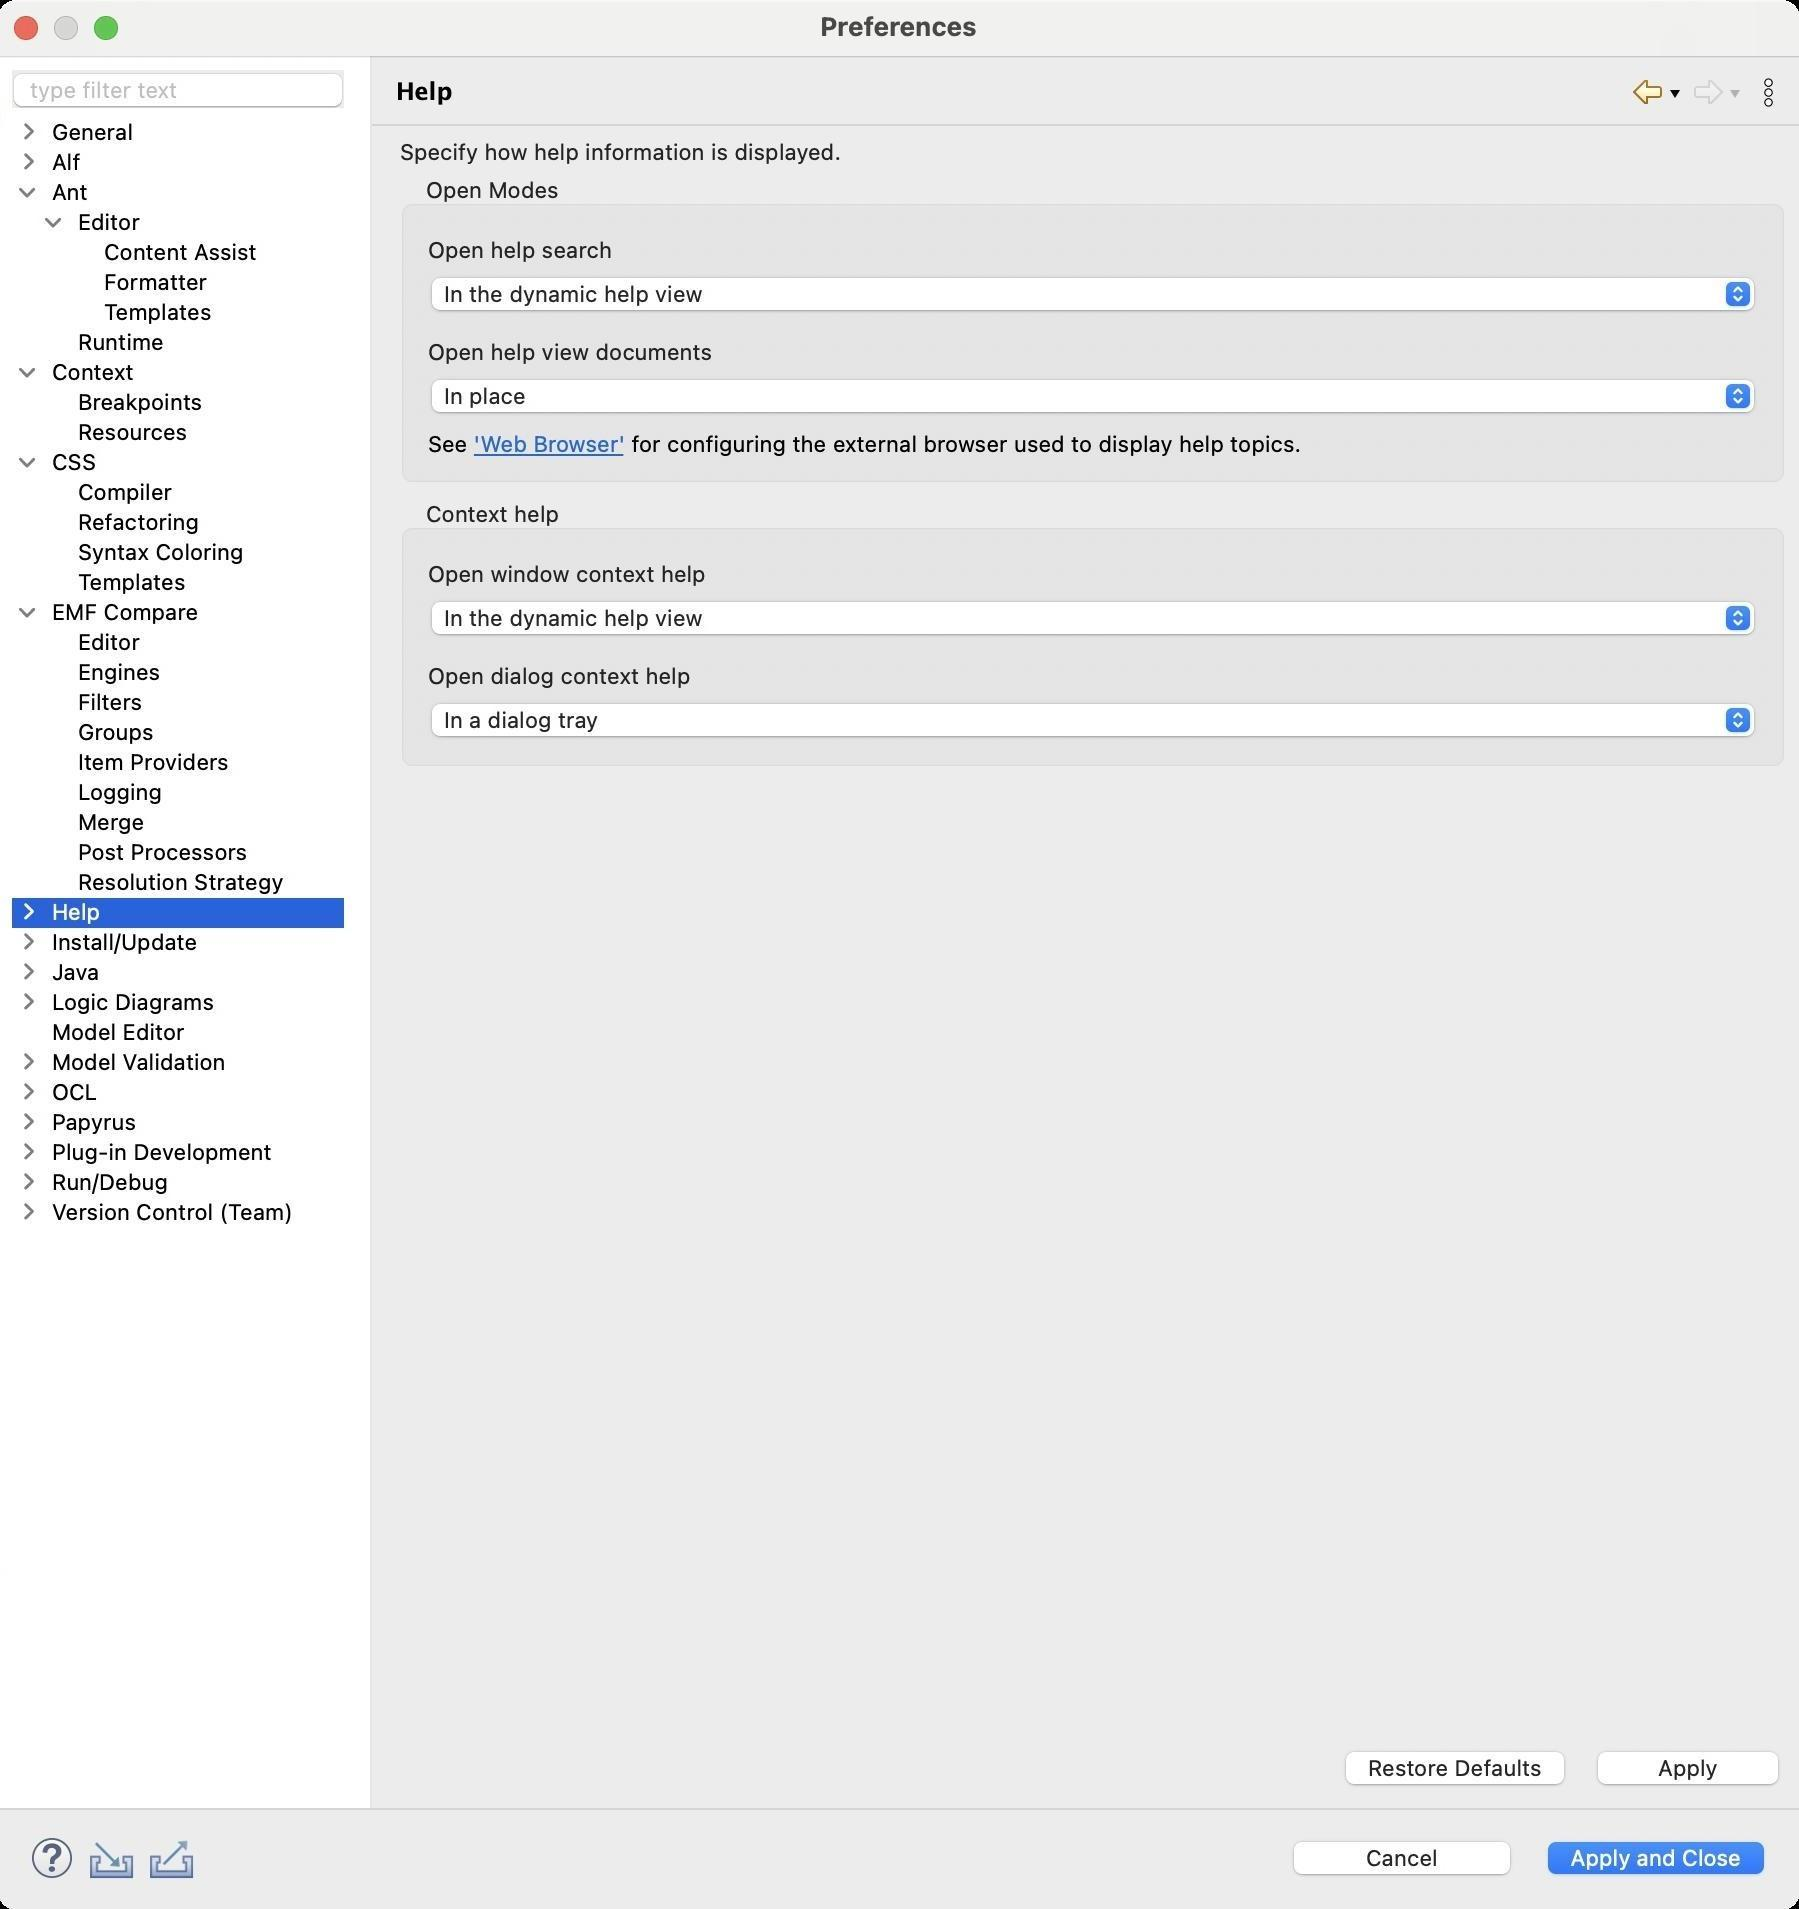
Accessibility tree:
{"name": "Preferences", "role": "AXWindow", "description": null, "role_description": "standard window", "value": null, "position": "480.00;95.00", "size": "901;955", "children": [{"name": "Apply_and_Close", "role": "AXButton", "description": null, "role_description": "button", "value": null, "position": "769.00;917.00", "size": "120;27", "children": []}, {"name": "Cancel", "role": "AXButton", "description": null, "role_description": "button", "value": null, "position": "642.00;917.00", "size": "120;27", "children": []}, {"name": null, "role": "AXToolbar", "description": null, "role_description": "toolbar", "value": null, "position": "12.00;915.00", "size": "90;30", "children": [{"name": "Help", "role": "AXCheckBox", "description": null, "role_description": "checkbox", "value": 0, "position": "12.00;915.00", "size": "30;30", "children": []}, {"name": "Import", "role": "AXButton", "description": null, "role_description": "button", "value": null, "position": "42.00;915.00", "size": "30;30", "children": []}, {"name": "Export", "role": "AXButton", "description": null, "role_description": "button", "value": null, "position": "72.00;915.00", "size": "30;30", "children": []}]}, {"name": null, "role": "AXScrollArea", "description": null, "role_description": "scroll area", "value": null, "position": "199.00;69.00", "size": "697;830", "children": [{"name": "Apply", "role": "AXButton", "description": null, "role_description": "button", "value": null, "position": "794.00;872.00", "size": "102;27", "children": []}, {"name": "Restore_Defaults", "role": "AXButton", "description": null, "role_description": "button", "value": null, "position": "668.00;872.00", "size": "121;27", "children": []}, {"name": null, "role": "AXStaticText", "description": null, "role_description": "text", "value": "", "position": "199.00;392.00", "size": "697;14", "children": []}, {"name": null, "role": "AXGroup", "description": null, "role_description": "group", "value": null, "position": "199.00;250.00", "size": "697;137", "children": [{"name": null, "role": "AXPopUpButton", "description": null, "role_description": "pop up button", "value": "In a dialog tray", "position": "213.00;350.00", "size": "669;22", "children": []}, {"name": null, "role": "AXStaticText", "description": null, "role_description": "text", "value": "Open dialog context help", "position": "213.00;331.00", "size": "669;14", "children": []}, {"name": null, "role": "AXPopUpButton", "description": null, "role_description": "pop up button", "value": "In the dynamic help view", "position": "213.00;299.00", "size": "669;22", "children": []}, {"name": null, "role": "AXStaticText", "description": null, "role_description": "text", "value": "Open window context help", "position": "213.00;280.00", "size": "669;14", "children": []}, {"name": null, "role": "AXStaticText", "description": null, "role_description": "text", "value": "Context help", "position": "210.00;250.00", "size": "75;14", "children": []}]}, {"name": null, "role": "AXGroup", "description": null, "role_description": "group", "value": null, "position": "199.00;88.00", "size": "697;157", "children": [{"name": null, "role": "AXScrollArea", "description": null, "role_description": "scroll area", "value": null, "position": "213.00;215.00", "size": "669;15", "children": [{"name": null, "role": "AXTextArea", "description": null, "role_description": "text entry area", "value": "See 'Web Browser' for configuring the external browser used to display help topics.", "position": "213.00;215.00", "size": "669;15", "children": [{"name": "'Web_Browser'", "role": "AXLink", "description": null, "role_description": "hyperlink", "value": null, "position": "237.93;215.00", "size": "76;13", "children": []}]}]}, {"name": null, "role": "AXPopUpButton", "description": null, "role_description": "pop up button", "value": "In place", "position": "213.00;188.00", "size": "669;22", "children": []}, {"name": null, "role": "AXStaticText", "description": null, "role_description": "text", "value": "Open help view documents", "position": "213.00;169.00", "size": "669;14", "children": []}, {"name": null, "role": "AXPopUpButton", "description": null, "role_description": "pop up button", "value": "In the dynamic help view", "position": "213.00;137.00", "size": "669;22", "children": []}, {"name": null, "role": "AXStaticText", "description": null, "role_description": "text", "value": "Open help search ", "position": "213.00;118.00", "size": "669;14", "children": []}, {"name": null, "role": "AXStaticText", "description": null, "role_description": "text", "value": "Open Modes", "position": "210.00;88.00", "size": "75;14", "children": []}]}, {"name": null, "role": "AXStaticText", "description": null, "role_description": "text", "value": "Specify how help information is displayed.", "position": "199.00;69.00", "size": "225;14", "children": []}]}, {"name": null, "role": "AXToolbar", "description": "", "role_description": "toolbar", "value": null, "position": "814.00;35.00", "size": "82;22", "children": [{"name": "Back_to_Resolution_Strategy", "role": "AXMenuButton", "description": null, "role_description": "menu button", "value": null, "position": "814.00;35.00", "size": "22;22", "children": []}, {"name": "Forward", "role": "AXMenuButton", "description": null, "role_description": "menu button", "value": null, "position": "844.00;35.00", "size": "22;22", "children": []}, {"name": "Additional_Dialog_Actions", "role": "AXButton", "description": null, "role_description": "button", "value": null, "position": "874.00;35.00", "size": "22;22", "children": []}]}, {"name": null, "role": "AXStaticText", "description": "", "role_description": "text", "value": "Help", "position": "196.00;35.00", "size": "611;21", "children": []}, {"name": null, "role": "AXSplitter", "description": null, "role_description": "splitter", "value": 180, "position": "180.00;28.00", "size": "5;876", "children": []}, {"name": null, "role": "AXScrollArea", "description": null, "role_description": "scroll area", "value": null, "position": "7.00;59.00", "size": "166;845", "children": [{"name": null, "role": "AXOutline", "description": null, "role_description": "outline", "value": null, "position": "7.00;59.00", "size": "166;845", "children": [{"name": null, "role": "AXRow", "description": null, "role_description": "outline row", "value": null, "position": "7.00;59.00", "size": "166;15", "children": [{"name": null, "role": "AXGroup", "description": null, "role_description": "group", "value": null, "position": "7.00;59.00", "size": "141;15", "children": [{"name": null, "role": "AXDisclosureTriangle", "description": null, "role_description": "disclosure triangle", "value": 0, "position": "9.00;59.00", "size": "12;14", "children": []}, {"name": null, "role": "AXStaticText", "description": null, "role_description": "text", "value": "General", "position": "25.00;59.00", "size": "122;14", "children": []}]}]}, {"name": null, "role": "AXRow", "description": null, "role_description": "outline row", "value": null, "position": "7.00;74.00", "size": "166;15", "children": [{"name": null, "role": "AXGroup", "description": null, "role_description": "group", "value": null, "position": "7.00;74.00", "size": "141;15", "children": [{"name": null, "role": "AXDisclosureTriangle", "description": null, "role_description": "disclosure triangle", "value": 0, "position": "9.00;74.00", "size": "12;14", "children": []}, {"name": null, "role": "AXStaticText", "description": null, "role_description": "text", "value": "Alf", "position": "25.00;74.00", "size": "122;14", "children": []}]}]}, {"name": null, "role": "AXRow", "description": null, "role_description": "outline row", "value": null, "position": "7.00;89.00", "size": "166;15", "children": [{"name": null, "role": "AXGroup", "description": null, "role_description": "group", "value": null, "position": "7.00;89.00", "size": "141;15", "children": [{"name": null, "role": "AXDisclosureTriangle", "description": null, "role_description": "disclosure triangle", "value": 1, "position": "9.00;89.00", "size": "12;14", "children": []}, {"name": null, "role": "AXStaticText", "description": null, "role_description": "text", "value": "Ant", "position": "25.00;89.00", "size": "122;14", "children": []}]}]}, {"name": null, "role": "AXRow", "description": null, "role_description": "outline row", "value": null, "position": "7.00;104.00", "size": "166;15", "children": [{"name": null, "role": "AXGroup", "description": null, "role_description": "group", "value": null, "position": "7.00;104.00", "size": "141;15", "children": [{"name": null, "role": "AXDisclosureTriangle", "description": null, "role_description": "disclosure triangle", "value": 1, "position": "22.00;104.00", "size": "12;14", "children": []}, {"name": null, "role": "AXStaticText", "description": null, "role_description": "text", "value": "Editor", "position": "38.00;104.00", "size": "109;14", "children": []}]}]}, {"name": null, "role": "AXRow", "description": null, "role_description": "outline row", "value": null, "position": "7.00;119.00", "size": "166;15", "children": [{"name": null, "role": "AXStaticText", "description": null, "role_description": "text", "value": "Content Assist", "position": "51.00;119.00", "size": "96;14", "children": []}]}, {"name": null, "role": "AXRow", "description": null, "role_description": "outline row", "value": null, "position": "7.00;134.00", "size": "166;15", "children": [{"name": null, "role": "AXStaticText", "description": null, "role_description": "text", "value": "Formatter", "position": "51.00;134.00", "size": "96;14", "children": []}]}, {"name": null, "role": "AXRow", "description": null, "role_description": "outline row", "value": null, "position": "7.00;149.00", "size": "166;15", "children": [{"name": null, "role": "AXStaticText", "description": null, "role_description": "text", "value": "Templates", "position": "51.00;149.00", "size": "96;14", "children": []}]}, {"name": null, "role": "AXRow", "description": null, "role_description": "outline row", "value": null, "position": "7.00;164.00", "size": "166;15", "children": [{"name": null, "role": "AXStaticText", "description": null, "role_description": "text", "value": "Runtime", "position": "38.00;164.00", "size": "109;14", "children": []}]}, {"name": null, "role": "AXRow", "description": null, "role_description": "outline row", "value": null, "position": "7.00;179.00", "size": "166;15", "children": [{"name": null, "role": "AXGroup", "description": null, "role_description": "group", "value": null, "position": "7.00;179.00", "size": "141;15", "children": [{"name": null, "role": "AXDisclosureTriangle", "description": null, "role_description": "disclosure triangle", "value": 1, "position": "9.00;179.00", "size": "12;14", "children": []}, {"name": null, "role": "AXStaticText", "description": null, "role_description": "text", "value": "Context", "position": "25.00;179.00", "size": "122;14", "children": []}]}]}, {"name": null, "role": "AXRow", "description": null, "role_description": "outline row", "value": null, "position": "7.00;194.00", "size": "166;15", "children": [{"name": null, "role": "AXStaticText", "description": null, "role_description": "text", "value": "Breakpoints", "position": "38.00;194.00", "size": "109;14", "children": []}]}, {"name": null, "role": "AXRow", "description": null, "role_description": "outline row", "value": null, "position": "7.00;209.00", "size": "166;15", "children": [{"name": null, "role": "AXStaticText", "description": null, "role_description": "text", "value": "Resources", "position": "38.00;209.00", "size": "109;14", "children": []}]}, {"name": null, "role": "AXRow", "description": null, "role_description": "outline row", "value": null, "position": "7.00;224.00", "size": "166;15", "children": [{"name": null, "role": "AXGroup", "description": null, "role_description": "group", "value": null, "position": "7.00;224.00", "size": "141;15", "children": [{"name": null, "role": "AXDisclosureTriangle", "description": null, "role_description": "disclosure triangle", "value": 1, "position": "9.00;224.00", "size": "12;14", "children": []}, {"name": null, "role": "AXStaticText", "description": null, "role_description": "text", "value": "CSS", "position": "25.00;224.00", "size": "122;14", "children": []}]}]}, {"name": null, "role": "AXRow", "description": null, "role_description": "outline row", "value": null, "position": "7.00;239.00", "size": "166;15", "children": [{"name": null, "role": "AXStaticText", "description": null, "role_description": "text", "value": "Compiler", "position": "38.00;239.00", "size": "109;14", "children": []}]}, {"name": null, "role": "AXRow", "description": null, "role_description": "outline row", "value": null, "position": "7.00;254.00", "size": "166;15", "children": [{"name": null, "role": "AXStaticText", "description": null, "role_description": "text", "value": "Refactoring", "position": "38.00;254.00", "size": "109;14", "children": []}]}, {"name": null, "role": "AXRow", "description": null, "role_description": "outline row", "value": null, "position": "7.00;269.00", "size": "166;15", "children": [{"name": null, "role": "AXStaticText", "description": null, "role_description": "text", "value": "Syntax Coloring", "position": "38.00;269.00", "size": "109;14", "children": []}]}, {"name": null, "role": "AXRow", "description": null, "role_description": "outline row", "value": null, "position": "7.00;284.00", "size": "166;15", "children": [{"name": null, "role": "AXStaticText", "description": null, "role_description": "text", "value": "Templates", "position": "38.00;284.00", "size": "109;14", "children": []}]}, {"name": null, "role": "AXRow", "description": null, "role_description": "outline row", "value": null, "position": "7.00;299.00", "size": "166;15", "children": [{"name": null, "role": "AXGroup", "description": null, "role_description": "group", "value": null, "position": "7.00;299.00", "size": "141;15", "children": [{"name": null, "role": "AXDisclosureTriangle", "description": null, "role_description": "disclosure triangle", "value": 1, "position": "9.00;299.00", "size": "12;14", "children": []}, {"name": null, "role": "AXStaticText", "description": null, "role_description": "text", "value": "EMF Compare", "position": "25.00;299.00", "size": "122;14", "children": []}]}]}, {"name": null, "role": "AXRow", "description": null, "role_description": "outline row", "value": null, "position": "7.00;314.00", "size": "166;15", "children": [{"name": null, "role": "AXStaticText", "description": null, "role_description": "text", "value": "Editor", "position": "38.00;314.00", "size": "109;14", "children": []}]}, {"name": null, "role": "AXRow", "description": null, "role_description": "outline row", "value": null, "position": "7.00;329.00", "size": "166;15", "children": [{"name": null, "role": "AXStaticText", "description": null, "role_description": "text", "value": "Engines", "position": "38.00;329.00", "size": "109;14", "children": []}]}, {"name": null, "role": "AXRow", "description": null, "role_description": "outline row", "value": null, "position": "7.00;344.00", "size": "166;15", "children": [{"name": null, "role": "AXStaticText", "description": null, "role_description": "text", "value": "Filters", "position": "38.00;344.00", "size": "109;14", "children": []}]}, {"name": null, "role": "AXRow", "description": null, "role_description": "outline row", "value": null, "position": "7.00;359.00", "size": "166;15", "children": [{"name": null, "role": "AXStaticText", "description": null, "role_description": "text", "value": "Groups", "position": "38.00;359.00", "size": "109;14", "children": []}]}, {"name": null, "role": "AXRow", "description": null, "role_description": "outline row", "value": null, "position": "7.00;374.00", "size": "166;15", "children": [{"name": null, "role": "AXStaticText", "description": null, "role_description": "text", "value": "Item Providers", "position": "38.00;374.00", "size": "109;14", "children": []}]}, {"name": null, "role": "AXRow", "description": null, "role_description": "outline row", "value": null, "position": "7.00;389.00", "size": "166;15", "children": [{"name": null, "role": "AXStaticText", "description": null, "role_description": "text", "value": "Logging", "position": "38.00;389.00", "size": "109;14", "children": []}]}, {"name": null, "role": "AXRow", "description": null, "role_description": "outline row", "value": null, "position": "7.00;404.00", "size": "166;15", "children": [{"name": null, "role": "AXStaticText", "description": null, "role_description": "text", "value": "Merge", "position": "38.00;404.00", "size": "109;14", "children": []}]}, {"name": null, "role": "AXRow", "description": null, "role_description": "outline row", "value": null, "position": "7.00;419.00", "size": "166;15", "children": [{"name": null, "role": "AXStaticText", "description": null, "role_description": "text", "value": "Post Processors", "position": "38.00;419.00", "size": "109;14", "children": []}]}, {"name": null, "role": "AXRow", "description": null, "role_description": "outline row", "value": null, "position": "7.00;434.00", "size": "166;15", "children": [{"name": null, "role": "AXStaticText", "description": null, "role_description": "text", "value": "Resolution Strategy", "position": "38.00;434.00", "size": "109;14", "children": []}]}, {"name": null, "role": "AXRow", "description": null, "role_description": "outline row", "value": null, "position": "7.00;449.00", "size": "166;15", "children": [{"name": null, "role": "AXGroup", "description": null, "role_description": "group", "value": null, "position": "7.00;449.00", "size": "141;15", "children": [{"name": null, "role": "AXDisclosureTriangle", "description": null, "role_description": "disclosure triangle", "value": 0, "position": "9.00;449.00", "size": "12;14", "children": []}, {"name": null, "role": "AXStaticText", "description": null, "role_description": "text", "value": "Help", "position": "25.00;449.00", "size": "122;14", "children": []}]}]}, {"name": null, "role": "AXRow", "description": null, "role_description": "outline row", "value": null, "position": "7.00;464.00", "size": "166;15", "children": [{"name": null, "role": "AXGroup", "description": null, "role_description": "group", "value": null, "position": "7.00;464.00", "size": "141;15", "children": [{"name": null, "role": "AXDisclosureTriangle", "description": null, "role_description": "disclosure triangle", "value": 0, "position": "9.00;464.00", "size": "12;14", "children": []}, {"name": null, "role": "AXStaticText", "description": null, "role_description": "text", "value": "Install/Update", "position": "25.00;464.00", "size": "122;14", "children": []}]}]}, {"name": null, "role": "AXRow", "description": null, "role_description": "outline row", "value": null, "position": "7.00;479.00", "size": "166;15", "children": [{"name": null, "role": "AXGroup", "description": null, "role_description": "group", "value": null, "position": "7.00;479.00", "size": "141;15", "children": [{"name": null, "role": "AXDisclosureTriangle", "description": null, "role_description": "disclosure triangle", "value": 0, "position": "9.00;479.00", "size": "12;14", "children": []}, {"name": null, "role": "AXStaticText", "description": null, "role_description": "text", "value": "Java", "position": "25.00;479.00", "size": "122;14", "children": []}]}]}, {"name": null, "role": "AXRow", "description": null, "role_description": "outline row", "value": null, "position": "7.00;494.00", "size": "166;15", "children": [{"name": null, "role": "AXGroup", "description": null, "role_description": "group", "value": null, "position": "7.00;494.00", "size": "141;15", "children": [{"name": null, "role": "AXDisclosureTriangle", "description": null, "role_description": "disclosure triangle", "value": 0, "position": "9.00;494.00", "size": "12;14", "children": []}, {"name": null, "role": "AXStaticText", "description": null, "role_description": "text", "value": "Logic Diagrams", "position": "25.00;494.00", "size": "122;14", "children": []}]}]}, {"name": null, "role": "AXRow", "description": null, "role_description": "outline row", "value": null, "position": "7.00;509.00", "size": "166;15", "children": [{"name": null, "role": "AXStaticText", "description": null, "role_description": "text", "value": "Model Editor", "position": "25.00;509.00", "size": "122;14", "children": []}]}, {"name": null, "role": "AXRow", "description": null, "role_description": "outline row", "value": null, "position": "7.00;524.00", "size": "166;15", "children": [{"name": null, "role": "AXGroup", "description": null, "role_description": "group", "value": null, "position": "7.00;524.00", "size": "141;15", "children": [{"name": null, "role": "AXDisclosureTriangle", "description": null, "role_description": "disclosure triangle", "value": 0, "position": "9.00;524.00", "size": "12;14", "children": []}, {"name": null, "role": "AXStaticText", "description": null, "role_description": "text", "value": "Model Validation", "position": "25.00;524.00", "size": "122;14", "children": []}]}]}, {"name": null, "role": "AXRow", "description": null, "role_description": "outline row", "value": null, "position": "7.00;539.00", "size": "166;15", "children": [{"name": null, "role": "AXGroup", "description": null, "role_description": "group", "value": null, "position": "7.00;539.00", "size": "141;15", "children": [{"name": null, "role": "AXDisclosureTriangle", "description": null, "role_description": "disclosure triangle", "value": 0, "position": "9.00;539.00", "size": "12;14", "children": []}, {"name": null, "role": "AXStaticText", "description": null, "role_description": "text", "value": "OCL", "position": "25.00;539.00", "size": "122;14", "children": []}]}]}, {"name": null, "role": "AXRow", "description": null, "role_description": "outline row", "value": null, "position": "7.00;554.00", "size": "166;15", "children": [{"name": null, "role": "AXGroup", "description": null, "role_description": "group", "value": null, "position": "7.00;554.00", "size": "141;15", "children": [{"name": null, "role": "AXDisclosureTriangle", "description": null, "role_description": "disclosure triangle", "value": 0, "position": "9.00;554.00", "size": "12;14", "children": []}, {"name": null, "role": "AXStaticText", "description": null, "role_description": "text", "value": "Papyrus", "position": "25.00;554.00", "size": "122;14", "children": []}]}]}, {"name": null, "role": "AXRow", "description": null, "role_description": "outline row", "value": null, "position": "7.00;569.00", "size": "166;15", "children": [{"name": null, "role": "AXGroup", "description": null, "role_description": "group", "value": null, "position": "7.00;569.00", "size": "141;15", "children": [{"name": null, "role": "AXDisclosureTriangle", "description": null, "role_description": "disclosure triangle", "value": 0, "position": "9.00;569.00", "size": "12;14", "children": []}, {"name": null, "role": "AXStaticText", "description": null, "role_description": "text", "value": "Plug-in Development", "position": "25.00;569.00", "size": "122;14", "children": []}]}]}, {"name": null, "role": "AXRow", "description": null, "role_description": "outline row", "value": null, "position": "7.00;584.00", "size": "166;15", "children": [{"name": null, "role": "AXGroup", "description": null, "role_description": "group", "value": null, "position": "7.00;584.00", "size": "141;15", "children": [{"name": null, "role": "AXDisclosureTriangle", "description": null, "role_description": "disclosure triangle", "value": 0, "position": "9.00;584.00", "size": "12;14", "children": []}, {"name": null, "role": "AXStaticText", "description": null, "role_description": "text", "value": "Run/Debug", "position": "25.00;584.00", "size": "122;14", "children": []}]}]}, {"name": null, "role": "AXRow", "description": null, "role_description": "outline row", "value": null, "position": "7.00;599.00", "size": "166;15", "children": [{"name": null, "role": "AXGroup", "description": null, "role_description": "group", "value": null, "position": "7.00;599.00", "size": "141;15", "children": [{"name": null, "role": "AXDisclosureTriangle", "description": null, "role_description": "disclosure triangle", "value": 0, "position": "9.00;599.00", "size": "12;14", "children": []}, {"name": null, "role": "AXStaticText", "description": null, "role_description": "text", "value": "Version Control (Team)", "position": "25.00;599.00", "size": "122;14", "children": []}]}]}, {"name": null, "role": "AXColumn", "description": null, "role_description": "column", "value": null, "position": "7.00;59.00", "size": "141;845", "children": []}]}]}, {"name": "type_filter_text", "role": "AXTextField", "description": null, "role_description": "search text field", "value": "", "position": "7.00;35.00", "size": "166;19", "children": []}, {"name": null, "role": "AXButton", "description": null, "role_description": "close button", "value": null, "position": "7.00;6.00", "size": "14;16", "children": []}, {"name": null, "role": "AXButton", "description": null, "role_description": "zoom button", "value": null, "position": "47.00;6.00", "size": "14;16", "children": [{"name": null, "role": "AXGroup", "description": null, "role_description": "group", "value": null, "position": "47.00;6.00", "size": "14;16", "children": [{"name": null, "role": "AXGroup", "description": null, "role_description": "group", "value": null, "position": "47.00;6.00", "size": "14;16", "children": []}]}]}, {"name": null, "role": "AXButton", "description": null, "role_description": "minimize button", "value": null, "position": "27.00;6.00", "size": "14;16", "children": []}, {"name": null, "role": "AXStaticText", "description": null, "role_description": "text", "value": "Preferences", "position": "409.00;5.00", "size": "83;16", "children": []}]}